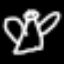
Label: angel